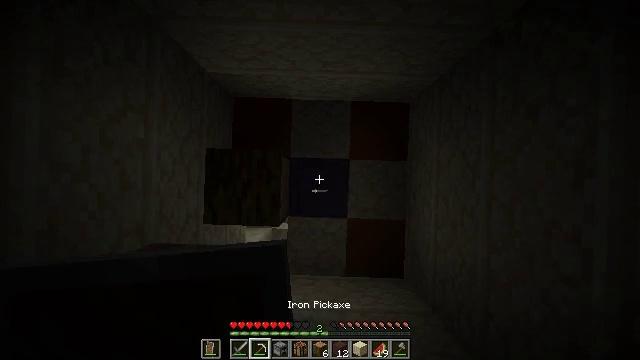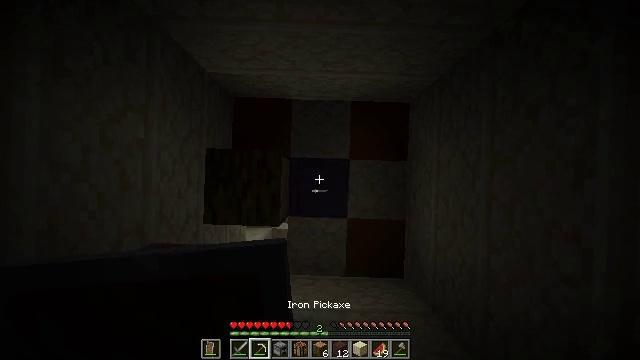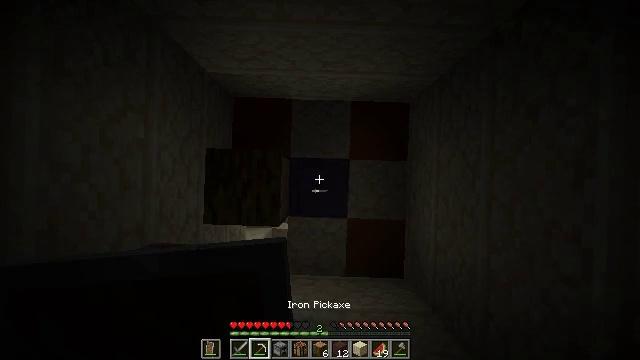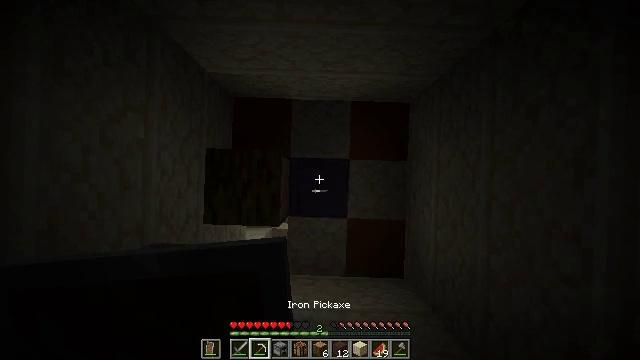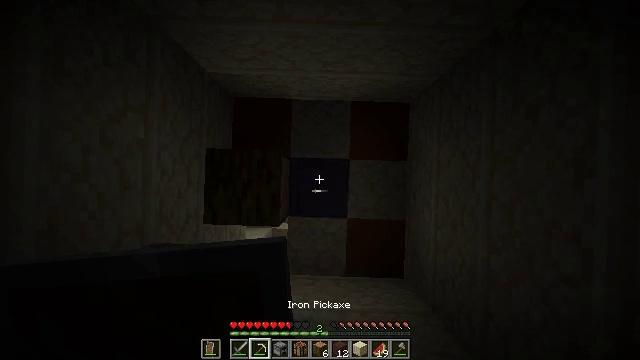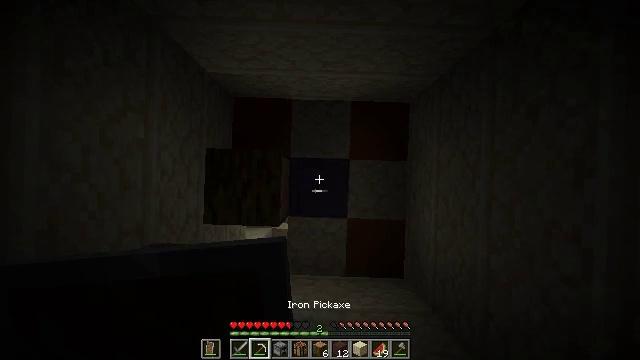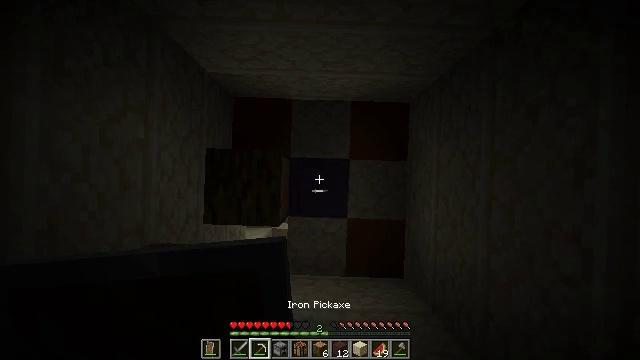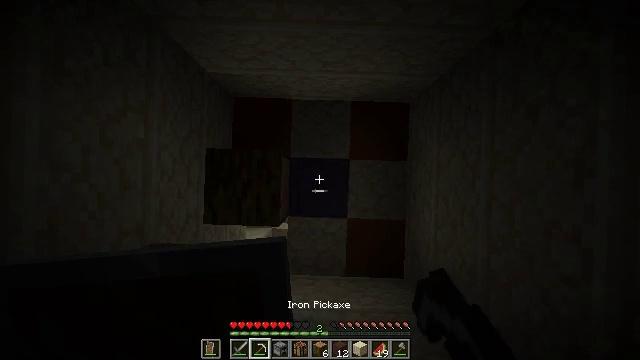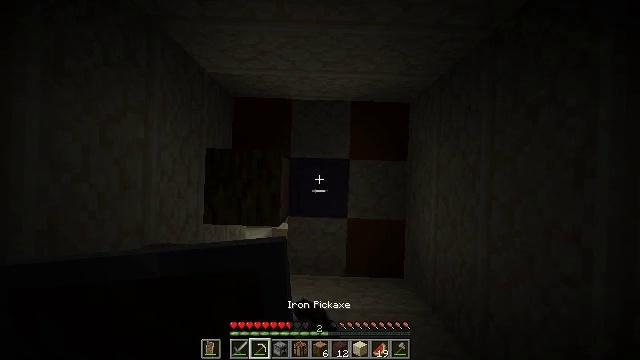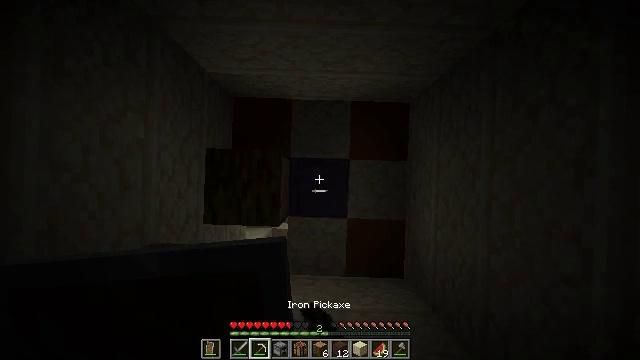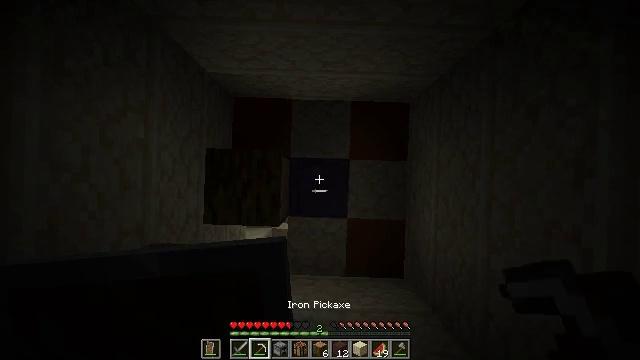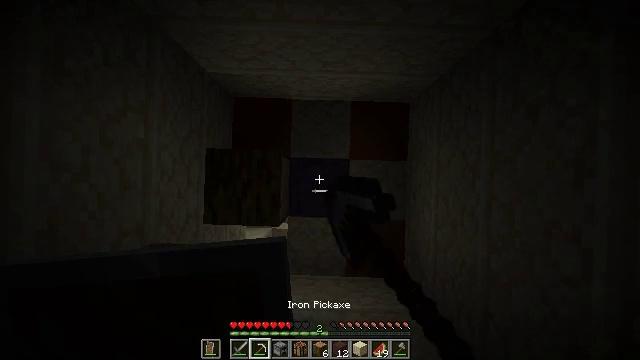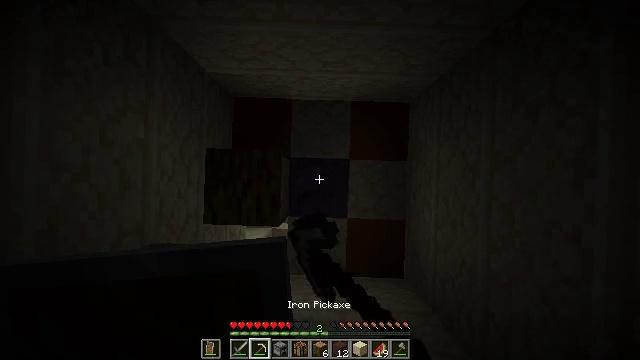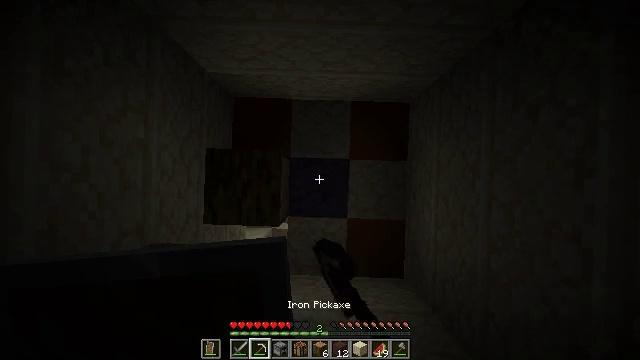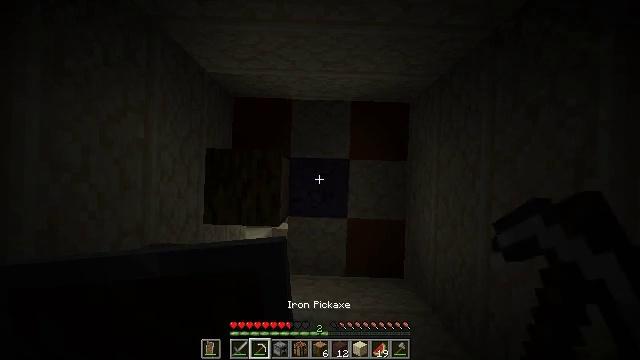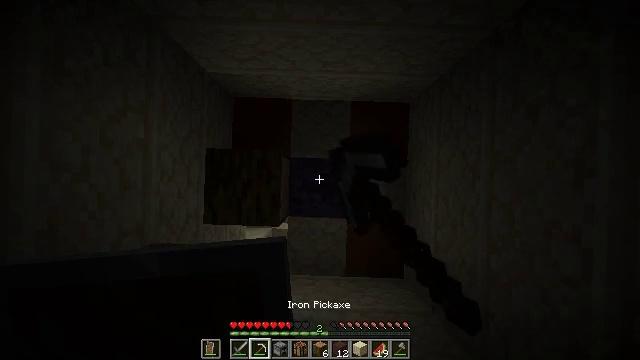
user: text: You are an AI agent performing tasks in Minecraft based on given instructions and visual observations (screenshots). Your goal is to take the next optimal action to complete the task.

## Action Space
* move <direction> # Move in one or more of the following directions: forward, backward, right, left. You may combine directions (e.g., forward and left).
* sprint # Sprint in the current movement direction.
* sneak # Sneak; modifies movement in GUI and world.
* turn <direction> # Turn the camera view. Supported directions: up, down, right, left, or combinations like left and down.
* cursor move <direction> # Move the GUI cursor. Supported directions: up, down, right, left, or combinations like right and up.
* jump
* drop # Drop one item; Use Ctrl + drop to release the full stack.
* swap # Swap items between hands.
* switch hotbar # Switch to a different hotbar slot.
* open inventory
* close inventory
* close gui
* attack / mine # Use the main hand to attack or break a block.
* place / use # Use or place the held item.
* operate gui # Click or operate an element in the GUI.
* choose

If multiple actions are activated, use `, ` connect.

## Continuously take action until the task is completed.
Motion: motion action
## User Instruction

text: Break the block of blue terracotta.
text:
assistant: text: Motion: attack / mine
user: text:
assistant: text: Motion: attack / mine
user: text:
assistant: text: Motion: attack / mine
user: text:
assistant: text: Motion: attack / mine
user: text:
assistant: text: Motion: attack / mine
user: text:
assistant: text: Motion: attack / mine
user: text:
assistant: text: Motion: attack / mine
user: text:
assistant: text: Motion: attack / mine
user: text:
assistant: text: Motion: attack / mine
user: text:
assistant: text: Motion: attack / mine
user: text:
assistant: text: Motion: attack / mine
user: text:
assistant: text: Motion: attack / mine
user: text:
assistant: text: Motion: attack / mine
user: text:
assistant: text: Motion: attack / mine
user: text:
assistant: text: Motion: attack / mine
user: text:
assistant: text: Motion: attack / mine
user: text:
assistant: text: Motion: attack / mine
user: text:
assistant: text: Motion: attack / mine
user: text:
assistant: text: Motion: attack / mine
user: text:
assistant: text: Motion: attack / mine
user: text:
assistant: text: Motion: attack / mine
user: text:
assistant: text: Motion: attack / mine